This plot shows a bearing's acceleration signal over time (raw waveform). Based on the visible evidence, which condition applies: normal, inner_race, outer_race, ball?
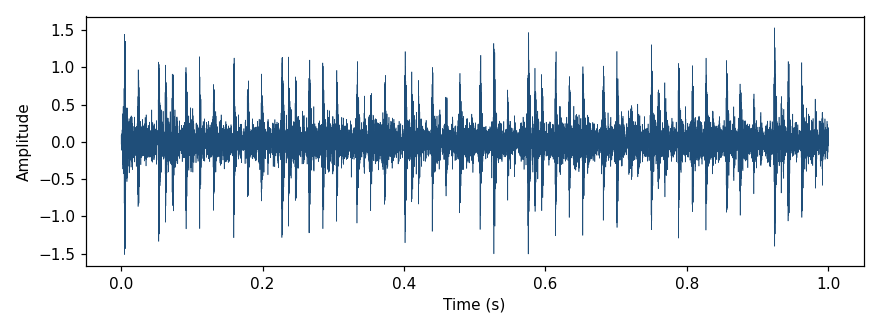
Answer: outer_race